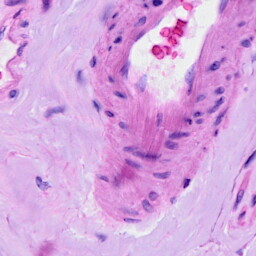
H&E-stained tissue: Ovarian